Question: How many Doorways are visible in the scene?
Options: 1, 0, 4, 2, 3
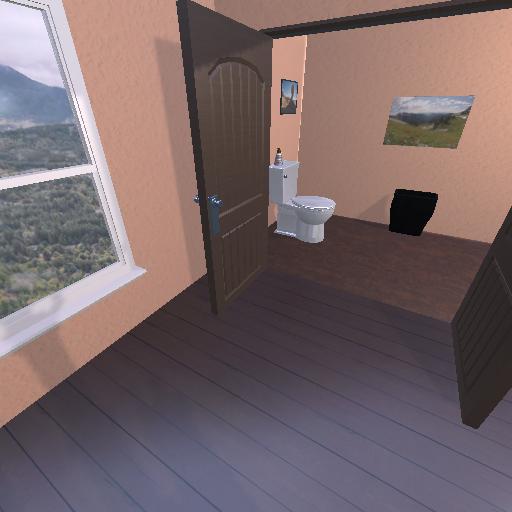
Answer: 1